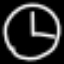
Label: clock